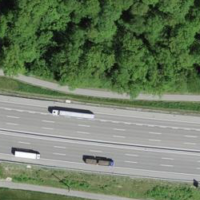
EUNIS habitat code: 57
Species observed at this site:
Milvus milvus